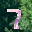
Label: 7